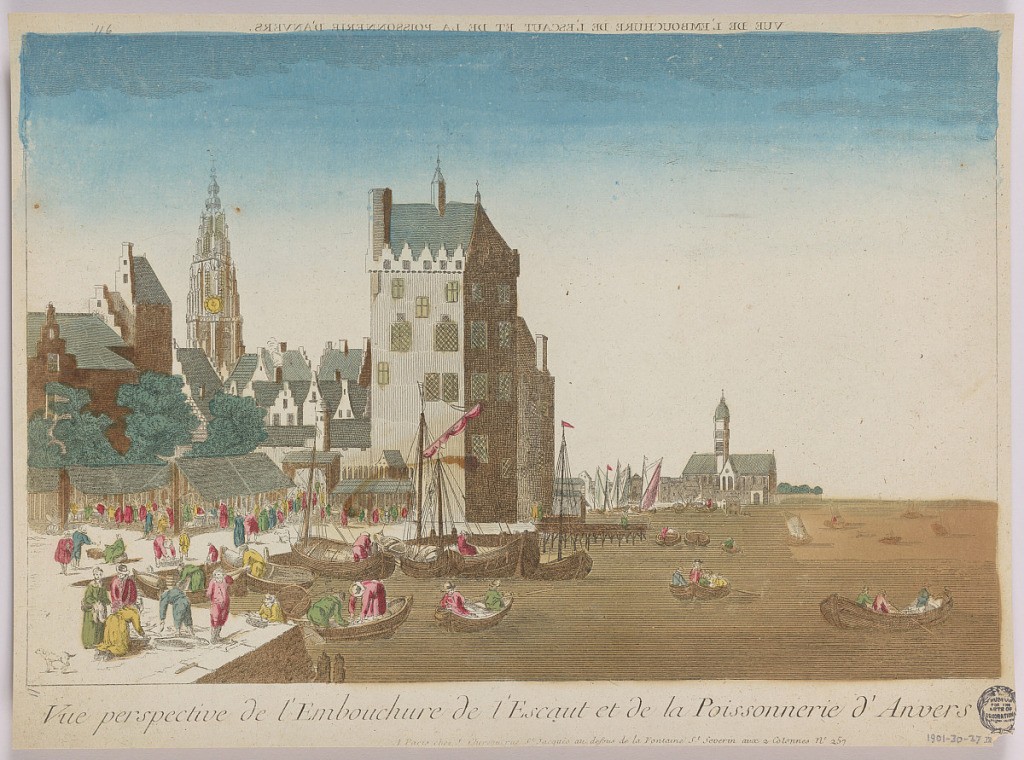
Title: Peep-show, Vue Perspective de l'Embouchure de l'Escaut et de la Possonnerie d'Anvers
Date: ca. 1750
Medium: Engraving in ink with washes of watercolor on paper, mounted on scrapbook page
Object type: Print
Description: Peep-show print